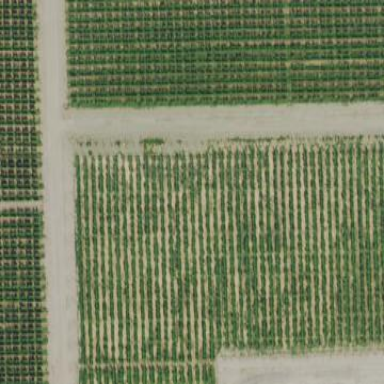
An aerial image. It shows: Orchard.